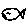
Label: fish